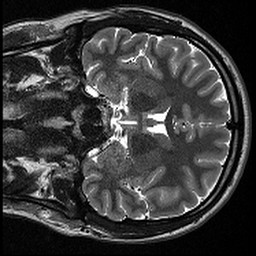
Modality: T2w
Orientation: coronal